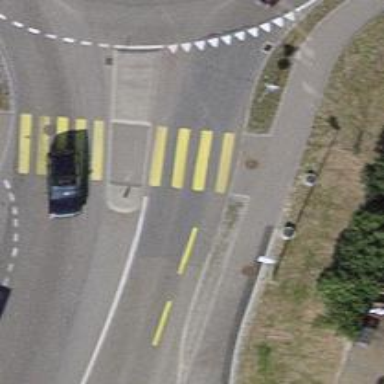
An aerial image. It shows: Marked footway crossing with center island.